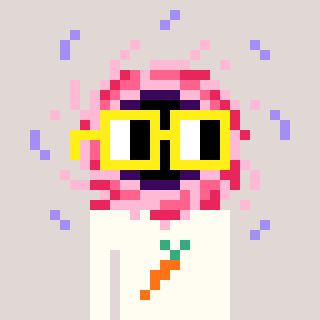
a pixel art character with square yellow glasses, a blackhole-shaped head and a grayscale-colored body on a warm background